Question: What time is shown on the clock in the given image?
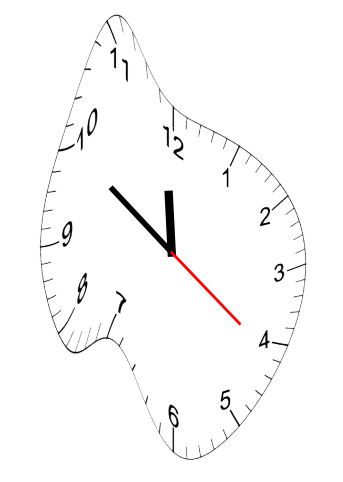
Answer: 11:50:21